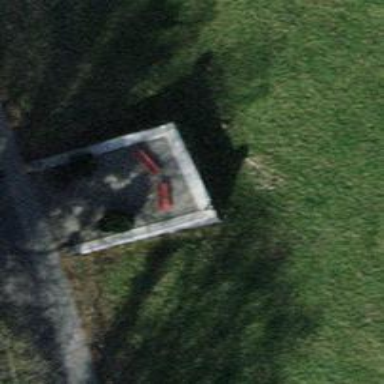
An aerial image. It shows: Red bench.